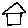
Label: house